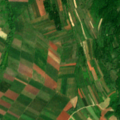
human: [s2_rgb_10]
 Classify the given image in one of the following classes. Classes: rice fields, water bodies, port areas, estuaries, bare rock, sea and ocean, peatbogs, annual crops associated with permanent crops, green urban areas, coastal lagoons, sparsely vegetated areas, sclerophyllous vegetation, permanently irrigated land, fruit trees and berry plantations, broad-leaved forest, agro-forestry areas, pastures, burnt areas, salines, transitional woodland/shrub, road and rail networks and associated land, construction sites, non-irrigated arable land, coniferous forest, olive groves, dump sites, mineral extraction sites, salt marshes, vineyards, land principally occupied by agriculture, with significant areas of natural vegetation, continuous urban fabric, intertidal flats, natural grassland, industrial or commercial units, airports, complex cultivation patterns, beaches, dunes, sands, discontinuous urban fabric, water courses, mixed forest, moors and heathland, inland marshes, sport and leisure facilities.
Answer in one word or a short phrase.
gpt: non-irrigated arable land, complex cultivation patterns, land principally occupied by agriculture, with significant areas of natural vegetation, broad-leaved forest